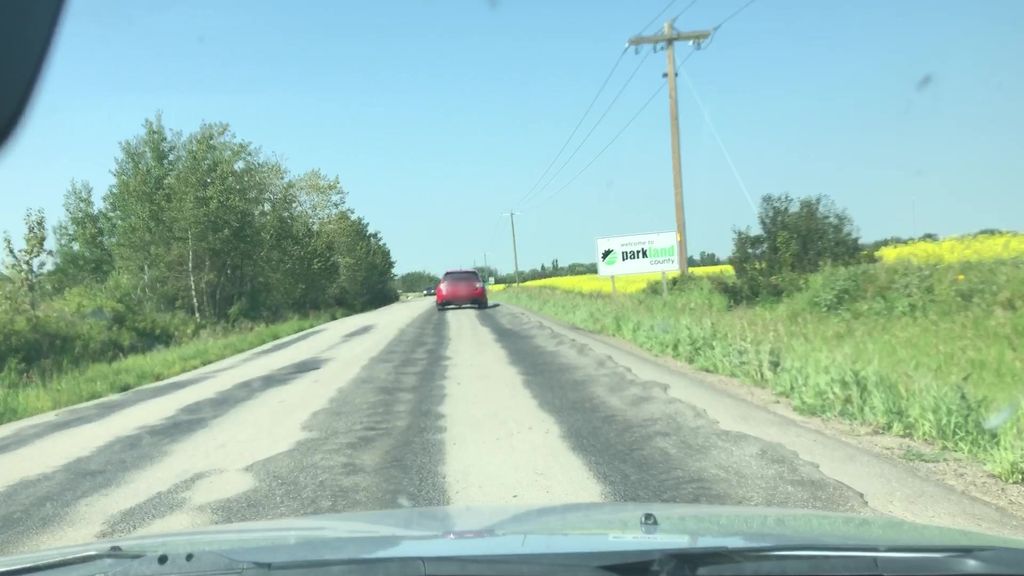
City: edmonton